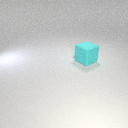
large cyan rubber cube